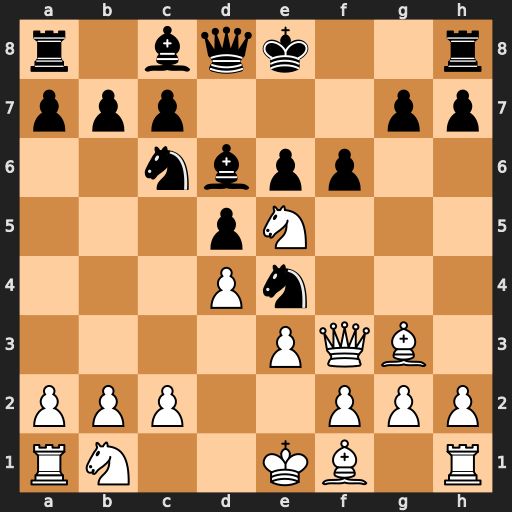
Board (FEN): r1bqk2r/ppp3pp/2nbpp2/3pN3/3Pn3/4PQB1/PPP2PPP/RN2KB1R
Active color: w
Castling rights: KQkq
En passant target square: -
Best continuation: Qh5+ g6 Nxg6 hxg6 Qxh8+